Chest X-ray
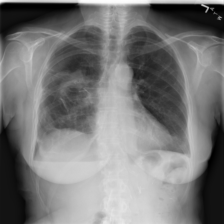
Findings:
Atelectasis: negative
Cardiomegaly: negative
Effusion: negative
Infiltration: negative
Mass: negative
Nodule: negative
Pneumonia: negative
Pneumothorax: negative
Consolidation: negative
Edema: negative
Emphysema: negative
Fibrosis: negative
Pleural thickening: negative
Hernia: negative